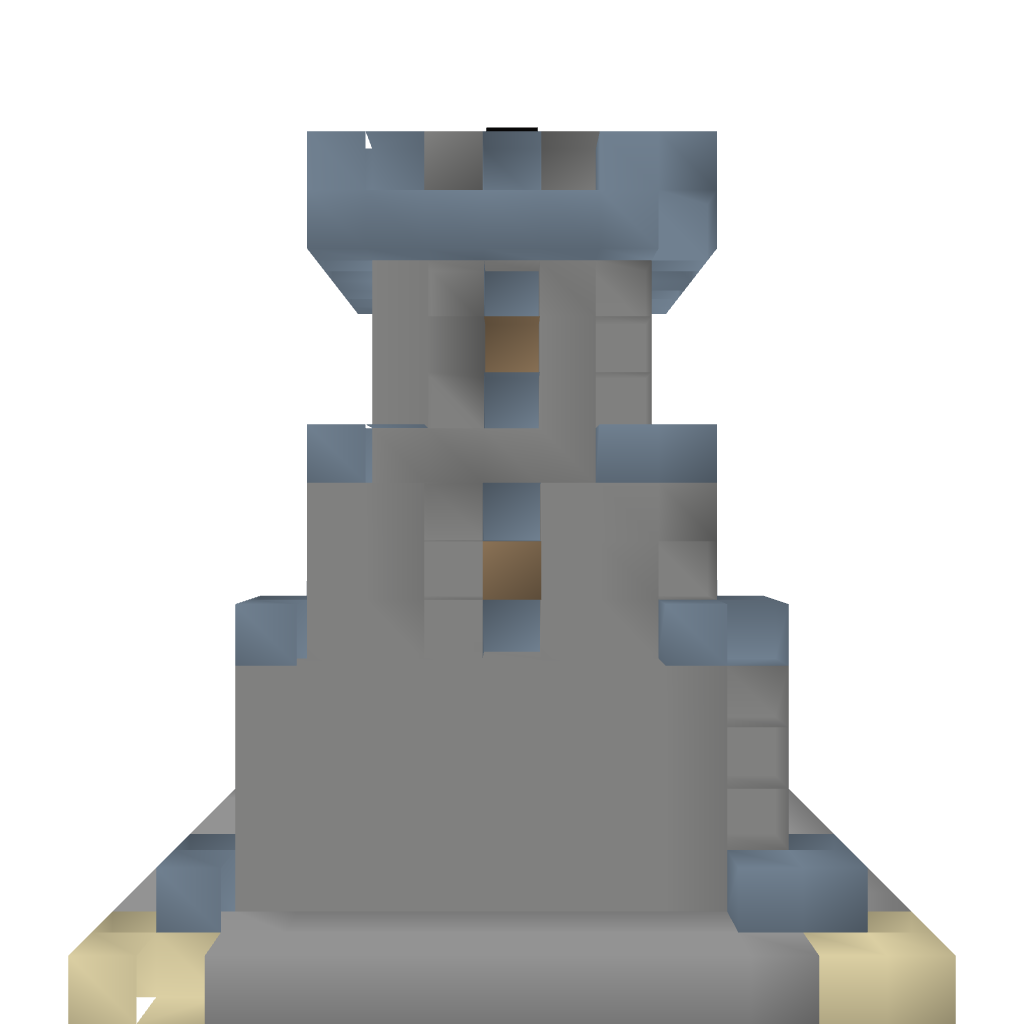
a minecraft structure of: Small Medieval Defense Post